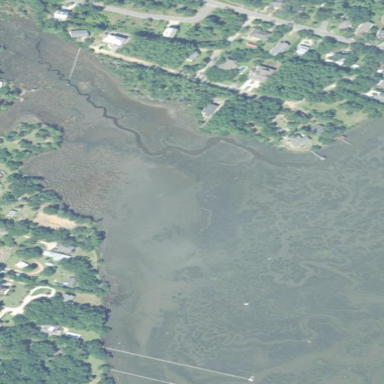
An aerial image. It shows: Tidal wetland characterized by saltmarsh vegetation.